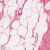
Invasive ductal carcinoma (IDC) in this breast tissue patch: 0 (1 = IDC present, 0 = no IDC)